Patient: sex F, age 51
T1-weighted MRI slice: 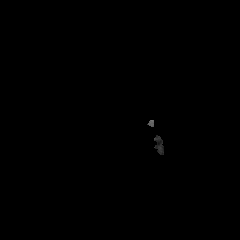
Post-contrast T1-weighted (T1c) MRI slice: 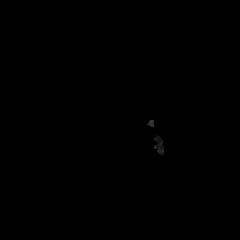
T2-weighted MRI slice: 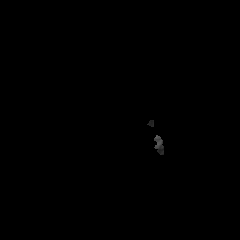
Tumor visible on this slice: no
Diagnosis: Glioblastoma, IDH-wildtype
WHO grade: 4